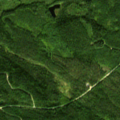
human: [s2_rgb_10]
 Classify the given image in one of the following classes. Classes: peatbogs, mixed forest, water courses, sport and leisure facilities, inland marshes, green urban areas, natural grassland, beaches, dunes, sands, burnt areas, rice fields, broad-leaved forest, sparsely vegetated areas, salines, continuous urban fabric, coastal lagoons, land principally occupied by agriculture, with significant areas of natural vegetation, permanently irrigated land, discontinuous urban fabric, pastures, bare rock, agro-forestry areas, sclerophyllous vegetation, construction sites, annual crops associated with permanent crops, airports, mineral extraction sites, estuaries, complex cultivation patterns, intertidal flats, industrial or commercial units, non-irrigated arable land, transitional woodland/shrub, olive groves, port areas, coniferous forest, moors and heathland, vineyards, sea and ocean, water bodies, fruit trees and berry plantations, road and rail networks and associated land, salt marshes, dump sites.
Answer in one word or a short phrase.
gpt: coniferous forest, mixed forest